Question: Below are my files. While I run the command because of ComboBox, it is throwing some weird runtime exception as below.

Without ComboBox it runs well.
How can I improve my code such that it starts working with ComboBox?
'''
<Window x:Class="Seris.VehicalForm"
xmlns="http://schemas.microsoft.com/winfx/2006/xaml/presentation"
xmlns:x="http://schemas.microsoft.com/winfx/2006/xaml"
Title="MainWindow" Height="500" Width="600">
<Control>
<Control.Template>
<ControlTemplate>
<WrapPanel Orientation="Vertical" Margin="10 " >
<Label Content="Vehical No" HorizontalAlignment="Left"/>
<TextBox Name="VehicalNo_Text" Height="23" Width="80" TextWrapping="Wrap" Text="{Binding VehicalNo}" HorizontalAlignment="Left" />
<Label Content="Model" HorizontalAlignment="Left"/>
<TextBox Name="Model_Text" Height="23" Width="80" TextWrapping="Wrap" Text="{Binding Model}" HorizontalAlignment="Left" />
<Label Content="Manufacturing Date" HorizontalAlignment="Left"/>
<DatePicker Name="ManufacturingDate_DateTime" SelectedDate="{Binding ManufacturingDate, Mode=TwoWay}"/>
<Label Content="IU No" HorizontalAlignment="Left"/>
<TextBox Height="23" Width="80" Name="IUNO_Text" TextWrapping="Wrap" Text="{Binding IUNo}" HorizontalAlignment="Left"/>
<Label Content="Personnel" HorizontalAlignment="Left"/>
<ComboBox Name="Personnel_Combo" Loaded="{Binding Personnel_Combo_Loaded}" HorizontalAlignment="Left" Width="116"/>
<Separator Height="20" RenderTransformOrigin="0.5,0.5" Width="16"/>
<Button Name="Save_Button" Command="{Binding SaveButton_Command}" Content="Save" Width="66"/>
<Label x:Name="Error_Label" Content="{Binding ErrorMessage, UpdateSourceTrigger=PropertyChanged}" Foreground="Red" HorizontalAlignment="Left" Height="41" Width="137"/>
<ListView Name ="Grid" Height="294" Width="371" >
<DataGrid Name="DG" ItemsSource="{Binding ListItems, UpdateSourceTrigger=PropertyChanged}" SelectionUnit="Cell" GridLinesVisibility="None" IsReadOnly="True" AutoGenerateColumns="False" BorderThickness="0">
<DataGrid.Columns>
<DataGridTextColumn Header="Vehical No" Binding="{Binding VehicalNo}" />
<DataGridTextColumn Header="Model" Binding="{Binding Model}" />
<DataGridTextColumn Header="ManufacturingDate" Binding="{Binding ManufacturingDate}" />
<DataGridTextColumn Header="IUNo" Binding="{Binding IUNo}" />
<DataGridTextColumn Header="Personnel" Binding="{Binding Personnel}" />
</DataGrid.Columns>
</DataGrid>
</ListView>
<Label Name="Notification" Content="hjgj"/>
</WrapPanel>
<ControlTemplate.Triggers>
<DataTrigger Binding="{Binding IsMouseOver, ElementName=Grid}" Value="true">
<Setter Property="Content" TargetName="Notification" Value="abc"/>
</DataTrigger>
</ControlTemplate.Triggers>
</ControlTemplate>
</Control.Template>
</Control>
</Window>
'''
'''
using System;
using System.Collections.Generic;
using System.Linq;
using System.Text;
using Seris.Models;
using System.Collections.ObjectModel;
using System.Windows.Input;
using Seris.Commands;
using Seris.ViewModels;
using System.Windows;
using System.Windows.Controls;
namespace Seris.ViewModels
{
public class VehicalMainViewModel : ObservableObject
{
public ObservableCollection<VehicalModel> _listItems ;
private string _erroMesage;
public string ErrorMessage
{
get { return _erroMesage; }
set { _erroMesage = value; OnPropertyChanged("ErrorMessage"); }
}
public ObservableCollection<VehicalModel> ListItems
{
get { return _listItems; }
set
{
if (!value.Equals( _listItems))
{
_listItems = value;
}
}
}
#region Getter-Setter
private string _VehicalNo;
public string VehicalNo
{
get { return _VehicalNo; }
set
{
if (value != _VehicalNo)
{
_VehicalNo = value.Trim();
OnPropertyChanged("VehicalNo");
}
}
}
private string _Model;
public string Model
{
get { return _Model; }
set
{
if (value != _Model)
{
_Model = value.Trim();
OnPropertyChanged("Model");
}
}
}
private DateTime? _ManufacturingDate;
public DateTime? ManufacturingDate
{
get { return _ManufacturingDate; }
set
{
if (value != _ManufacturingDate)
{
_ManufacturingDate = value;
OnPropertyChanged("ManufacturingDate");
}
}
}
private string _IUNo;
public string IUNo
{
get { return _IUNo; }
set
{
if (value != _IUNo)
{
_IUNo = value.Trim();
OnPropertyChanged("IUNo");
}
}
}
private ObservableCollection<string> _PersonnelName;
public ObservableCollection<string> PersonnelName
{
get { return _PersonnelName; }
set
{
if (value != _PersonnelName)
{
_PersonnelName = value;
OnPropertyChanged("PersonnelName");
}
}
}
#endregion
private ICommand _saveButton_Command;
public ICommand SaveButton_Command
{
get { return _saveButton_Command; }
set { _saveButton_Command = value; }
}
public void Personnel_Combo_Loaded(object sender, RoutedEventArgs e)
{
var Personnel_ComboBox = sender as ComboBox;
Personnel_ComboBox.ItemsSource = PersonnelName;
}
public void SaveToList(object o1)
{
ErrorMessage="";
try
{
_listItems.Add(new VehicalModel(VehicalNo, Model, ManufacturingDate, IUNo, PersonnelName));
}
catch(Exception ex)
{
ErrorMessage = ex.Message;
}
}
public void RemoveFromList()
{
}
public VehicalMainViewModel()
{
ListItems = new ObservableCollection<VehicalModel>();
PersonnelName = new ObservableCollection<string>() { "sd", "ad", "ad" };
ErrorMessage = "";
VehicalModel vm=new VehicalModel();
SaveButton_Command = new RelayCommand(new Action<object>(SaveToList));
}
}
}
'''
'''
using System;
using System.Collections.Generic;
using System.Linq;
using System.Text;
using System.Collections.ObjectModel;
using System.Text.RegularExpressions;
namespace Seris.Models
{
public class VehicalModel : ObservableObject
{
#region Getter-Setter
private string _VehicalNo;
public string VehicalNo
{
get { return _VehicalNo; }
set
{
if (value != _VehicalNo)
{
_VehicalNo = value.Trim();
OnPropertyChanged("VehicalNo");
}
}
}
private string _Model;
public string Model
{
get { return _Model; }
set
{
if (value != _Model)
{
_Model = value.Trim();
OnPropertyChanged("Model");
}
}
}
private DateTime? _ManufacturingDate;
public DateTime? ManufacturingDate
{
get { return _ManufacturingDate; }
set
{
if (value != _ManufacturingDate)
{
_ManufacturingDate = value;
OnPropertyChanged("ManufacturingDate");
}
}
}
private string _IUNo;
public string IUNo
{
get { return _IUNo; }
set
{
if (value != _IUNo)
{
_IUNo = value.Trim();
OnPropertyChanged("IUNo");
}
}
}
private ObservableCollection<string> _PersonnelName;
public ObservableCollection<string> PersonnelName
{
get { return _PersonnelName; }
set
{
if (value != _PersonnelName)
{
_PersonnelName = value;
OnPropertyChanged("PersonnelName");
}
}
}
#endregion
#region Constructor
public VehicalModel(string VehicalNo, string Model, DateTime? ManufacturingDate, string IUNo, ObservableCollection<string> PersonnelName)
{
this.VehicalNo = VehicalNo;
this.Model = Model;
this.ManufacturingDate = ManufacturingDate;
this.IUNo = IUNo;
this.PersonnelName = PersonnelName;
if(!(Validate_VehicalNo() && Validate_Model() && Validate_ManufacturingDate() && Validate_IUNo()))
throw(new Exception("Invalid Data"));
}
public VehicalModel()
{
VehicalNo = null;
Model = null;
ManufacturingDate = null;
IUNo = null;
PersonnelName = new ObservableCollection<string>();
}
#endregion
#region Methods
#region Validate Methods
public bool Validate_VehicalNo()
{
if (VehicalNo == null)
return false;
if (matchRE(VehicalNo,"[A-Zz-z][A-Zz-z0-9]{6}"))
return true;
else
return false;
}
public bool Validate_Model()
{
if (Model == null)
return false;
if(Model!=null || Model.Length==0)
return true;
else
return false;
}
public bool Validate_ManufacturingDate()
{
if (ManufacturingDate == null)
return false;
return true;
}
public bool Validate_IUNo()
{
if (IUNo == null || Model.Length==0)
return false;
if(matchRE(IUNo,"[0-9]{10}"))
return true;
else
return false;
}
public bool Validate_PersonnelName()
{
if (PersonnelName == null)
return false;
//if(matchRE(PersonnelName,"[A-Za-z]+"))
// return true;
else
return false;
}
public bool matchRE(string stringToMatch, string regularExpression)
{
Regex regex = new Regex(@regularExpression);
Match match = regex.Match(stringToMatch);
if(match.Success)
return(true);
else
return(false);
}
#endregion
#endregion
}
}
'''
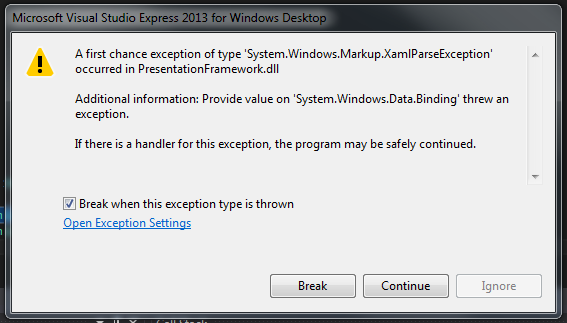
Answer: You cannot bind method to Loaded event in ViewModel. Move the event handler in code behind and change your XAML to this:
'''
<ComboBox Name="Personnel_Combo" Loaded="Personnel_Combo_Loaded"
HorizontalAlignment="Left" Width="116"/>
'''
Also accessing UI element in ViewModel is first and foremost violation of MVVM.
---
Moreover in loaded handler you are setting ItemSource, so get rid of Loaded handler and bind directly to the property in XAML:
'''
<ComboBox Name="Personnel_Combo" ItemsSource="{Binding PersonnelName}"
HorizontalAlignment="Left" Width="116"/>
'''
In case you intend to do much more in the event handler instead of setting ItemsSource, you have to create an ICommand in ViewModel and bind to the event using interactivity triggers. Check out the answer <URL> to get you started on this.